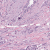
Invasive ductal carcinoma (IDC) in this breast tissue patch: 1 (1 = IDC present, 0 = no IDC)